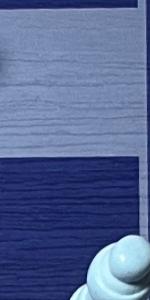
Label: Empty